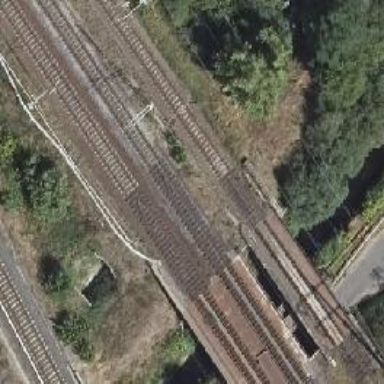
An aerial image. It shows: Bridge over electrified railway with contact lines.